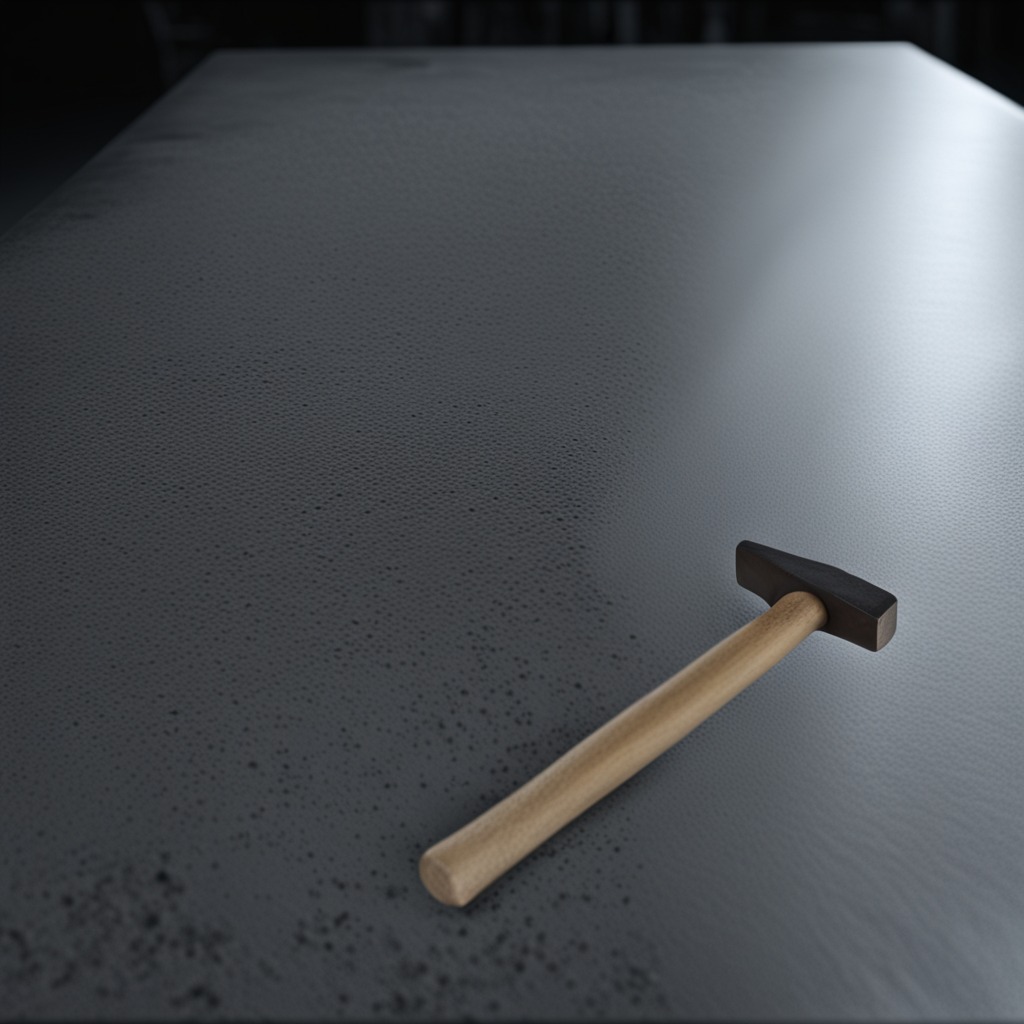
A hammer is lying on the clean granite table inside a workshop at night dim ambient light soft shadows worn but